Field crop: maize
Growth stage: 2
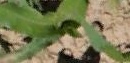
Species: maize